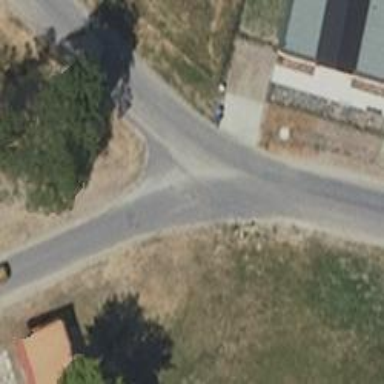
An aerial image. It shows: Paved residential road.